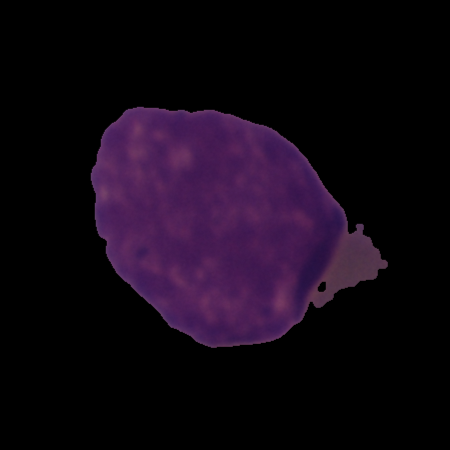
Label: cancer